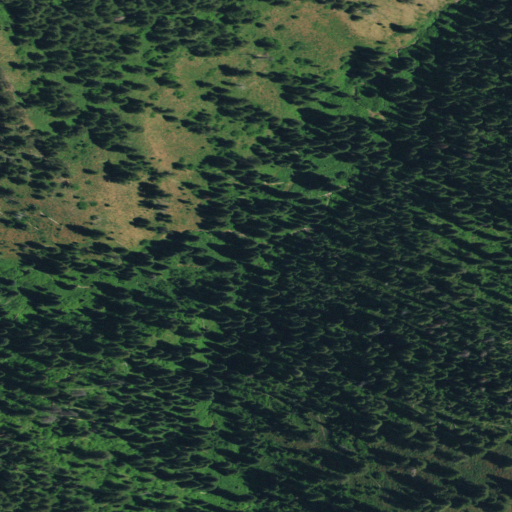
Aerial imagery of valley in Idaho named Sob Canyon containing evergreen forest, shrub, and deciduous forest